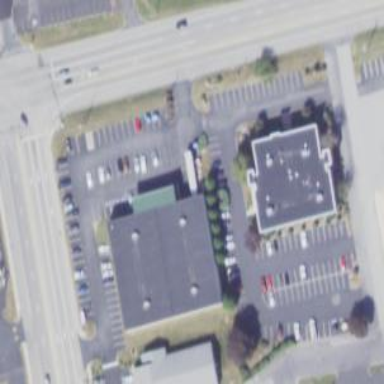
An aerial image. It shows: Building.